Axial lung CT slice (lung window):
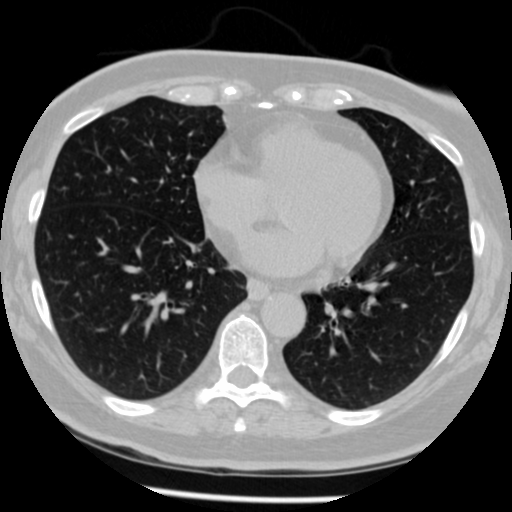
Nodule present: no